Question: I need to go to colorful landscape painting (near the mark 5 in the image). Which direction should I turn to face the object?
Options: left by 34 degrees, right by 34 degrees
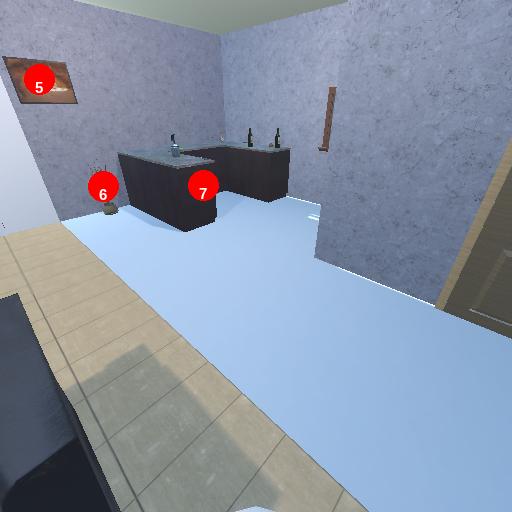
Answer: left by 34 degrees